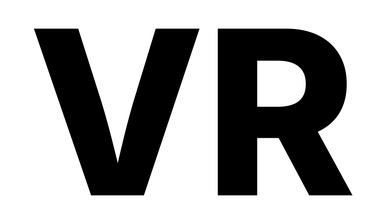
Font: Inter_ExtraBold